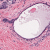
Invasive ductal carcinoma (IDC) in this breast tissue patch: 0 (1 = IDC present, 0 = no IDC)